Question: How can I create something like this?
I want to have the "selected image" as the main view, and then a time line effect at the bottom; something like a 'Gallery' would work, but that has been <URL>.
I'm thinking a 'HorizontalScrollView' at the bottom, but will that recycle the 'view's properly? Can I implement the 'ViewHolder' pattern here?
What about 'StackView'? I found this: <URL> which could be cool, but I couldn't find a lot of things about 'StackView's online, so I'm wondering how much it gets implemented?

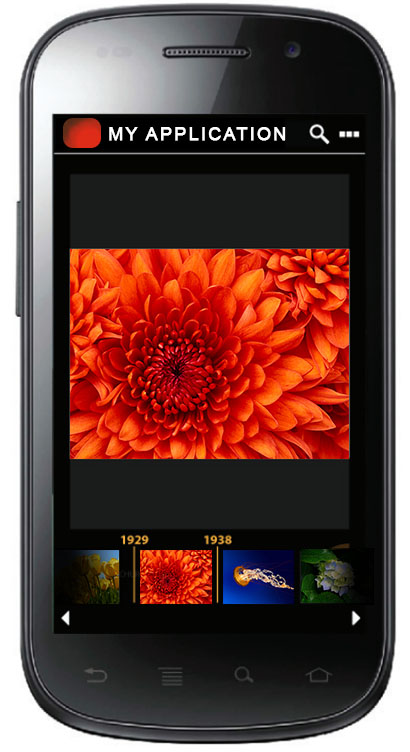
Answer: I solved this problem by using a custom horizontal 'ListView' by <URL>
I changed his 'HorizontalImageAdapter.java' class to use a 'CursorAdapter'.
My solution here:
'''
public class HorizontalImageAdapter extends CursorAdapter {
//...some initialization here
public HorizontalImageAdapter(Context context, Cursor c, int count) {
super(context, c, true);
this.context = (Activity) context;
this.count = count;
this.cursor = c;
inflater = LayoutInflater.from(context);
cursor.moveToFirst();
}
private static class ViewHolder {
public ImageView imageview;
public TextView textview;
public ImageView imageviewvideo;
}
@Override
public View getView(int position, View convertView, ViewGroup parent) {
ViewHolder holder = null;
cursor.moveToPosition(position);
if (convertView == null) {
Log.d(TAG, "converView == null <<<<<<<<<<<<<<<<<<<<<<<<");
convertView = inflater.inflate(R.layout.activity_media_items, null);
holder = new ViewHolder();
holder.textview = (TextView) convertView.findViewById(R.id.tv_details_title);
holder.imageview = (ImageView) convertView.findViewById(R.id.iv_details_resource_image);
holder.imageviewvideo = (ImageView) convertView.findViewById(R.id.iv_details_resource_video);
convertView.setTag(holder);
} else {
Log.d(TAG, "converView != null >>>>>>>>>>>>>>>>>>>>>>>>");
}
//get the type of the item
type = cursor.getString(cursor.getColumnIndex(DatabaseHelper.FIELD_ITEM_TYPE));
if(type.equalsIgnoreCase("text")){
//handle for text item
}
if(type.equalsIgnoreCase("image")){
//handle for image item
}
if(type.equalsIgnoreCase("video")){
//handle for video item
}
return convertView;
}
@Override
public void bindView(View view, Context context, Cursor cursor) {
ViewHolder holder = (ViewHolder) view.getTag();
String title = cursor.getString(cursor.getColumnIndex(DatabaseHelper.FIELD_TITLE));
String fileName = cursor.getString(cursor.getColumnIndex(DatabaseHelper.FIELD_RESOURCE));
}
@Override
public View newView(Context context, Cursor cursor, ViewGroup parent) {
ViewHolder holder = new ViewHolder();
View eachitem = inflater.inflate(R.layout.activity_media_items, parent, false);
holder.textview = (TextView) eachgrid.findViewById(R.id.tv_details_title);
holder.imageview = (ImageView) eachgrid.findViewById(R.id.iv_details_resource_image);
holder.imageviewvideo = (ImageView) eachgrid.findViewById(R.id.iv_details_resource_video);
eachgrid.setTag(holder);
return eachitem;
}
}
'''
And the XML:
'''
<LinearLayout
xmlns:android="http://schemas.android.com/apk/res/android"
android:layout_width="fill_parent"
android:layout_height="fill_parent"
android:orientation="vertical"
android:background="@android:color/black" >
<ImageView
android:id="@+id/selected_imageview"
android:layout_width="@dimen/exhibit_item_width"
android:layout_height="@dimen/exhibit_item_height"
android:layout_gravity="center"
android:layout_marginTop="10dp"
android:layout_weight="1"
android:maxHeight="@dimen/exhibit_item_height"
android:maxWidth="@dimen/exhibit_item_width"
android:src="@drawable/logo" />
<RelativeLayout
android:id="@+id/gallery_relative_layout"
android:layout_width="wrap_content"
android:layout_height="@dimen/exhibit_items_height"
android:layout_gravity="bottom"
android:layout_weight="1"
android:gravity="center"
android:orientation="horizontal" >
<com.example.testdatabase2.HorizontalView
android:id="@+id/gallery"
android:layout_width="match_parent"
android:layout_height="@dimen/exhibit_items_height"
android:layout_centerHorizontal="true"
android:smoothScrollbar="true"
android:spacing="20dip" >
</com.example.testdatabase2.HorizontalView >
</RelativeLayout>
</LinearLayout>
'''